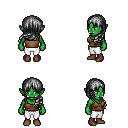
a pixel art fantasy rpg character, female body template, orc, green skin, brown pirate shirt, white pants, gray left-swept hairstyle, brown shoes, four views (front, back, left, right), 2x2 character sprite sheet, small pixel art, hard edges, no anti-aliasing